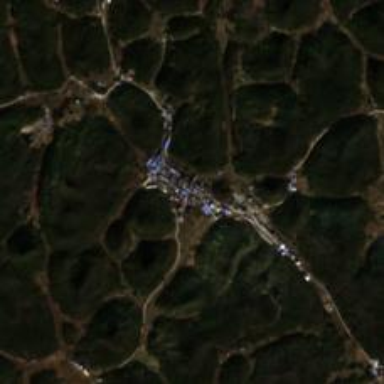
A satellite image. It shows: Ethnic township within town.